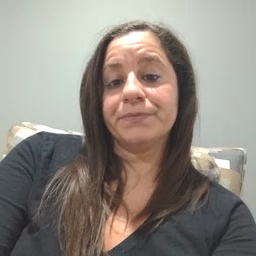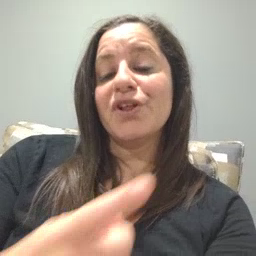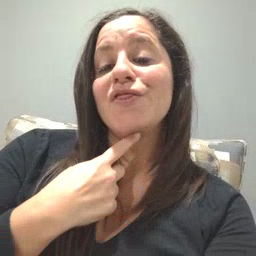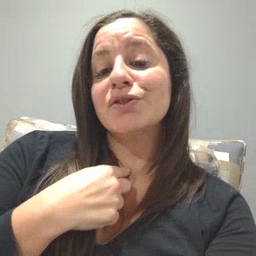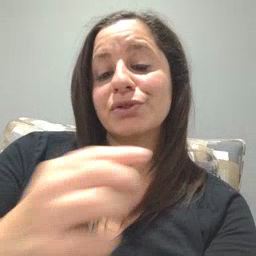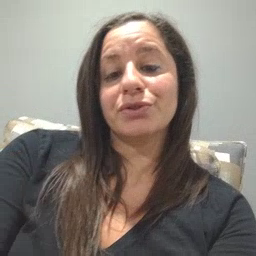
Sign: thirsty